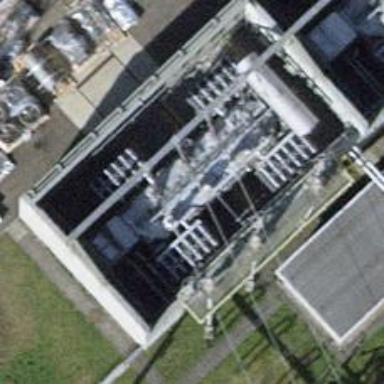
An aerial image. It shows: Outdoor transformer.